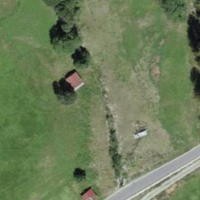
EUNIS habitat code: 24
Species observed at this site:
Lactuca perennis